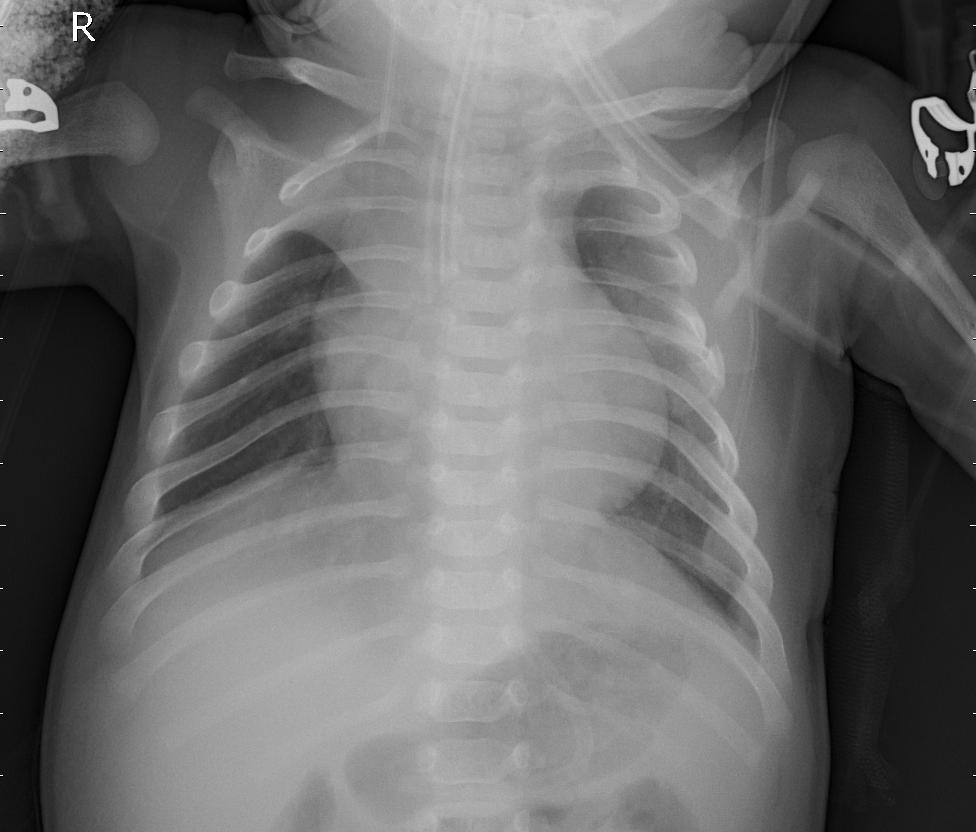
Diagnosis: PNEUMONIA